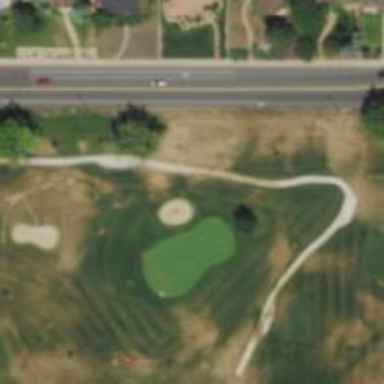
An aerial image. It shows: View of golf hole.